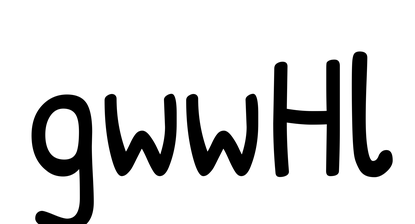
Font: PatrickHand-Regular